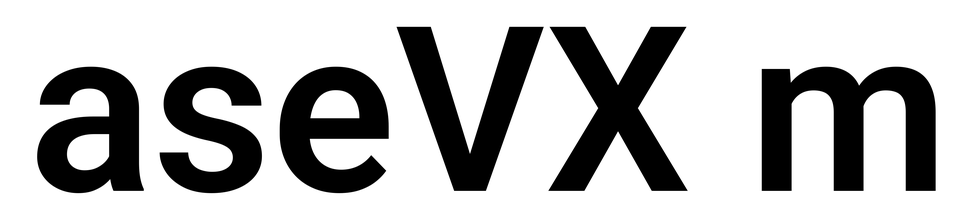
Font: Roboto_SemiBold